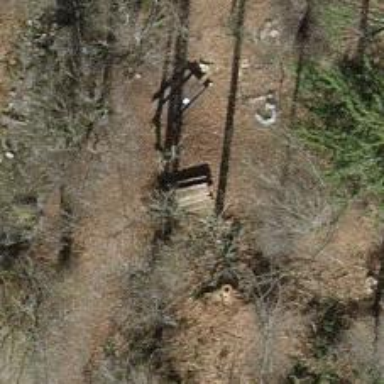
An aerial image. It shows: Picnic table located in leisure land area.